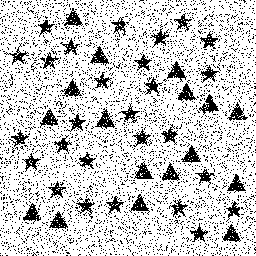
Squares: 0
Triangles: 17
Stars: 27
Total shapes: 44